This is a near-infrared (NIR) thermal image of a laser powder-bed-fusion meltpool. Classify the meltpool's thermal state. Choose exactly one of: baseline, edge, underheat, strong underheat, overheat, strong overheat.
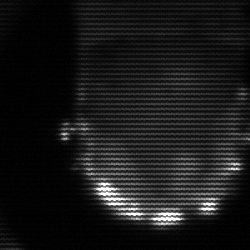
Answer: baseline